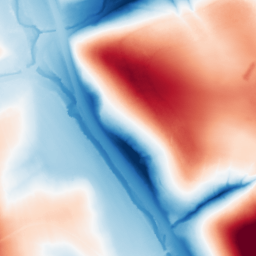
Category: classical
Decomposition family: gaussian
Decomposition parameters: sigma: 50
Upsampling method: bicubic
Upsampling parameters: scale: 2
Upsampling scale: 2